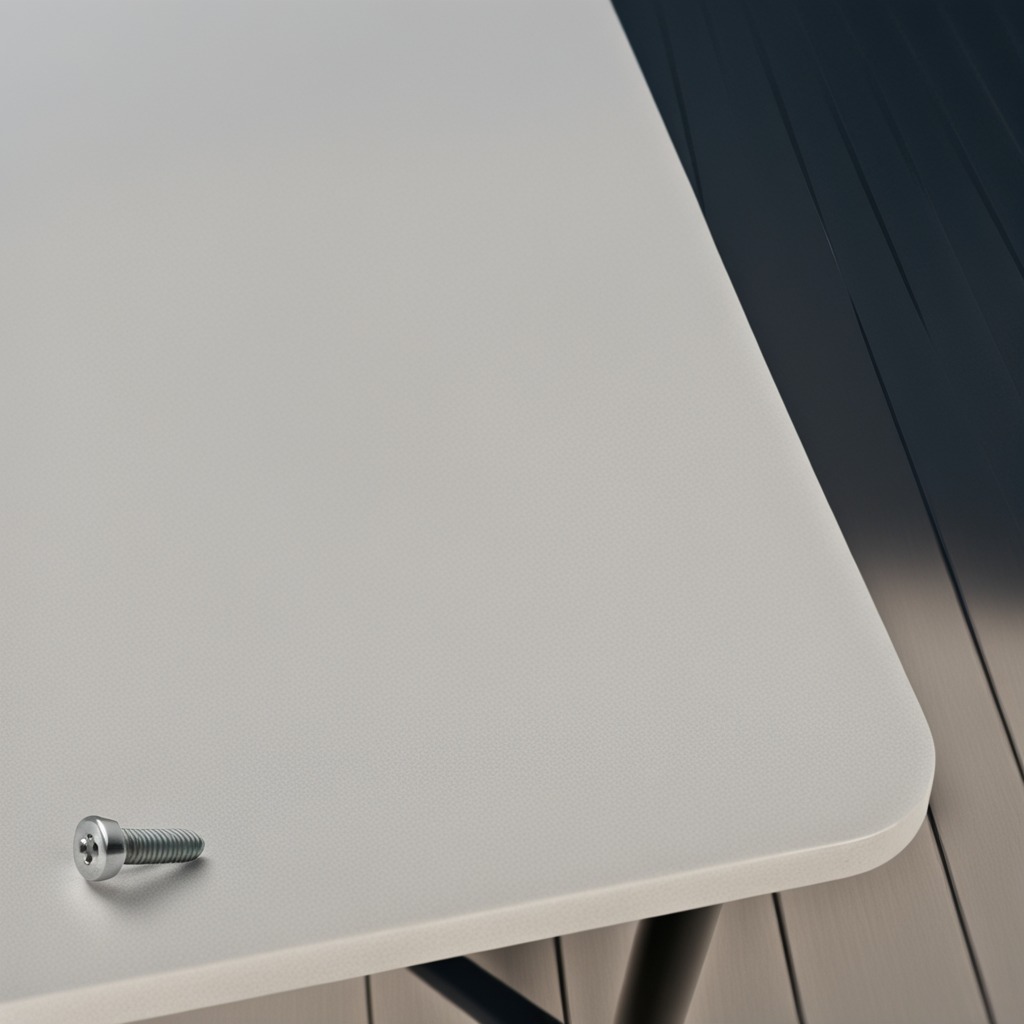
A metal screw is lying on the table.